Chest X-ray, PA view. Patient: 44 years old, sex M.
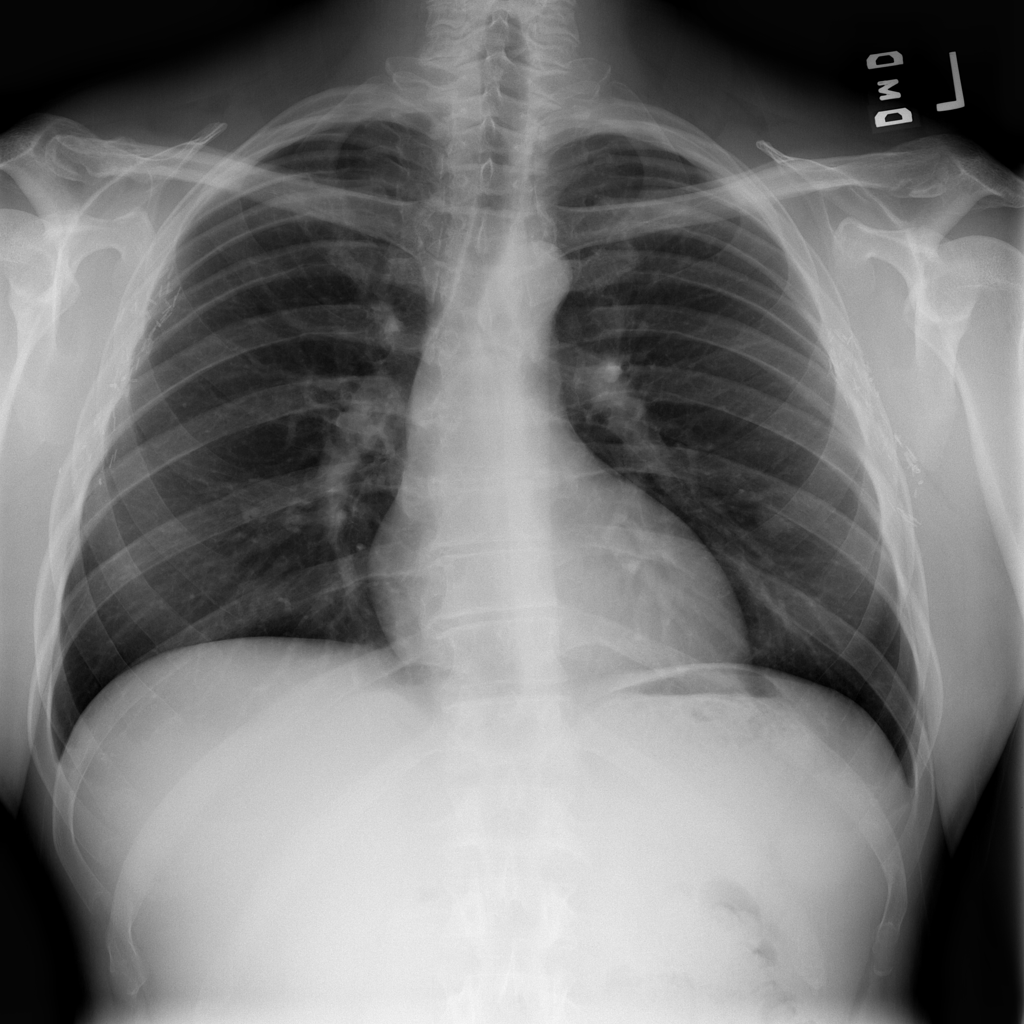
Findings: No Finding